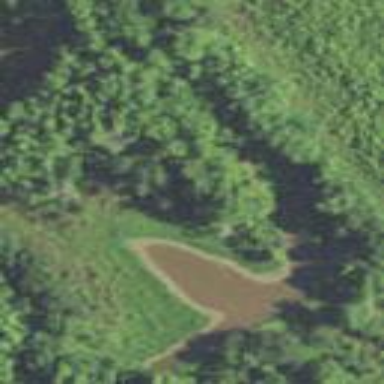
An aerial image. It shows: Pond surrounded by natural water.